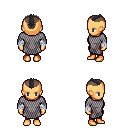
a pixel art fantasy rpg character, female body template, human, tanned skin, chain mail, red pants, raven short mohawk hairstyle, white cloth bandages, four views (front, back, left, right), 2x2 character sprite sheet, small pixel art, hard edges, no anti-aliasing